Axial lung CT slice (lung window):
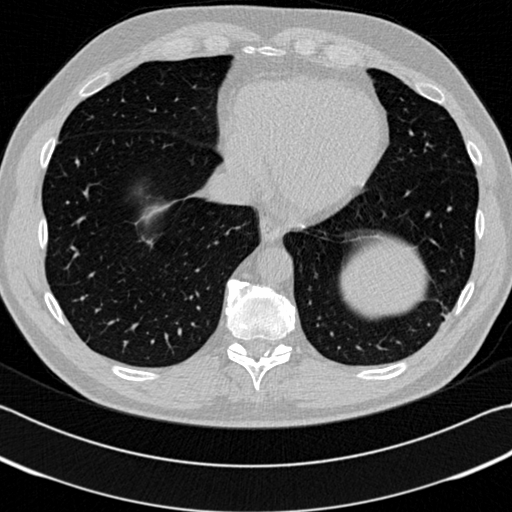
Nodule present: no